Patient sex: M
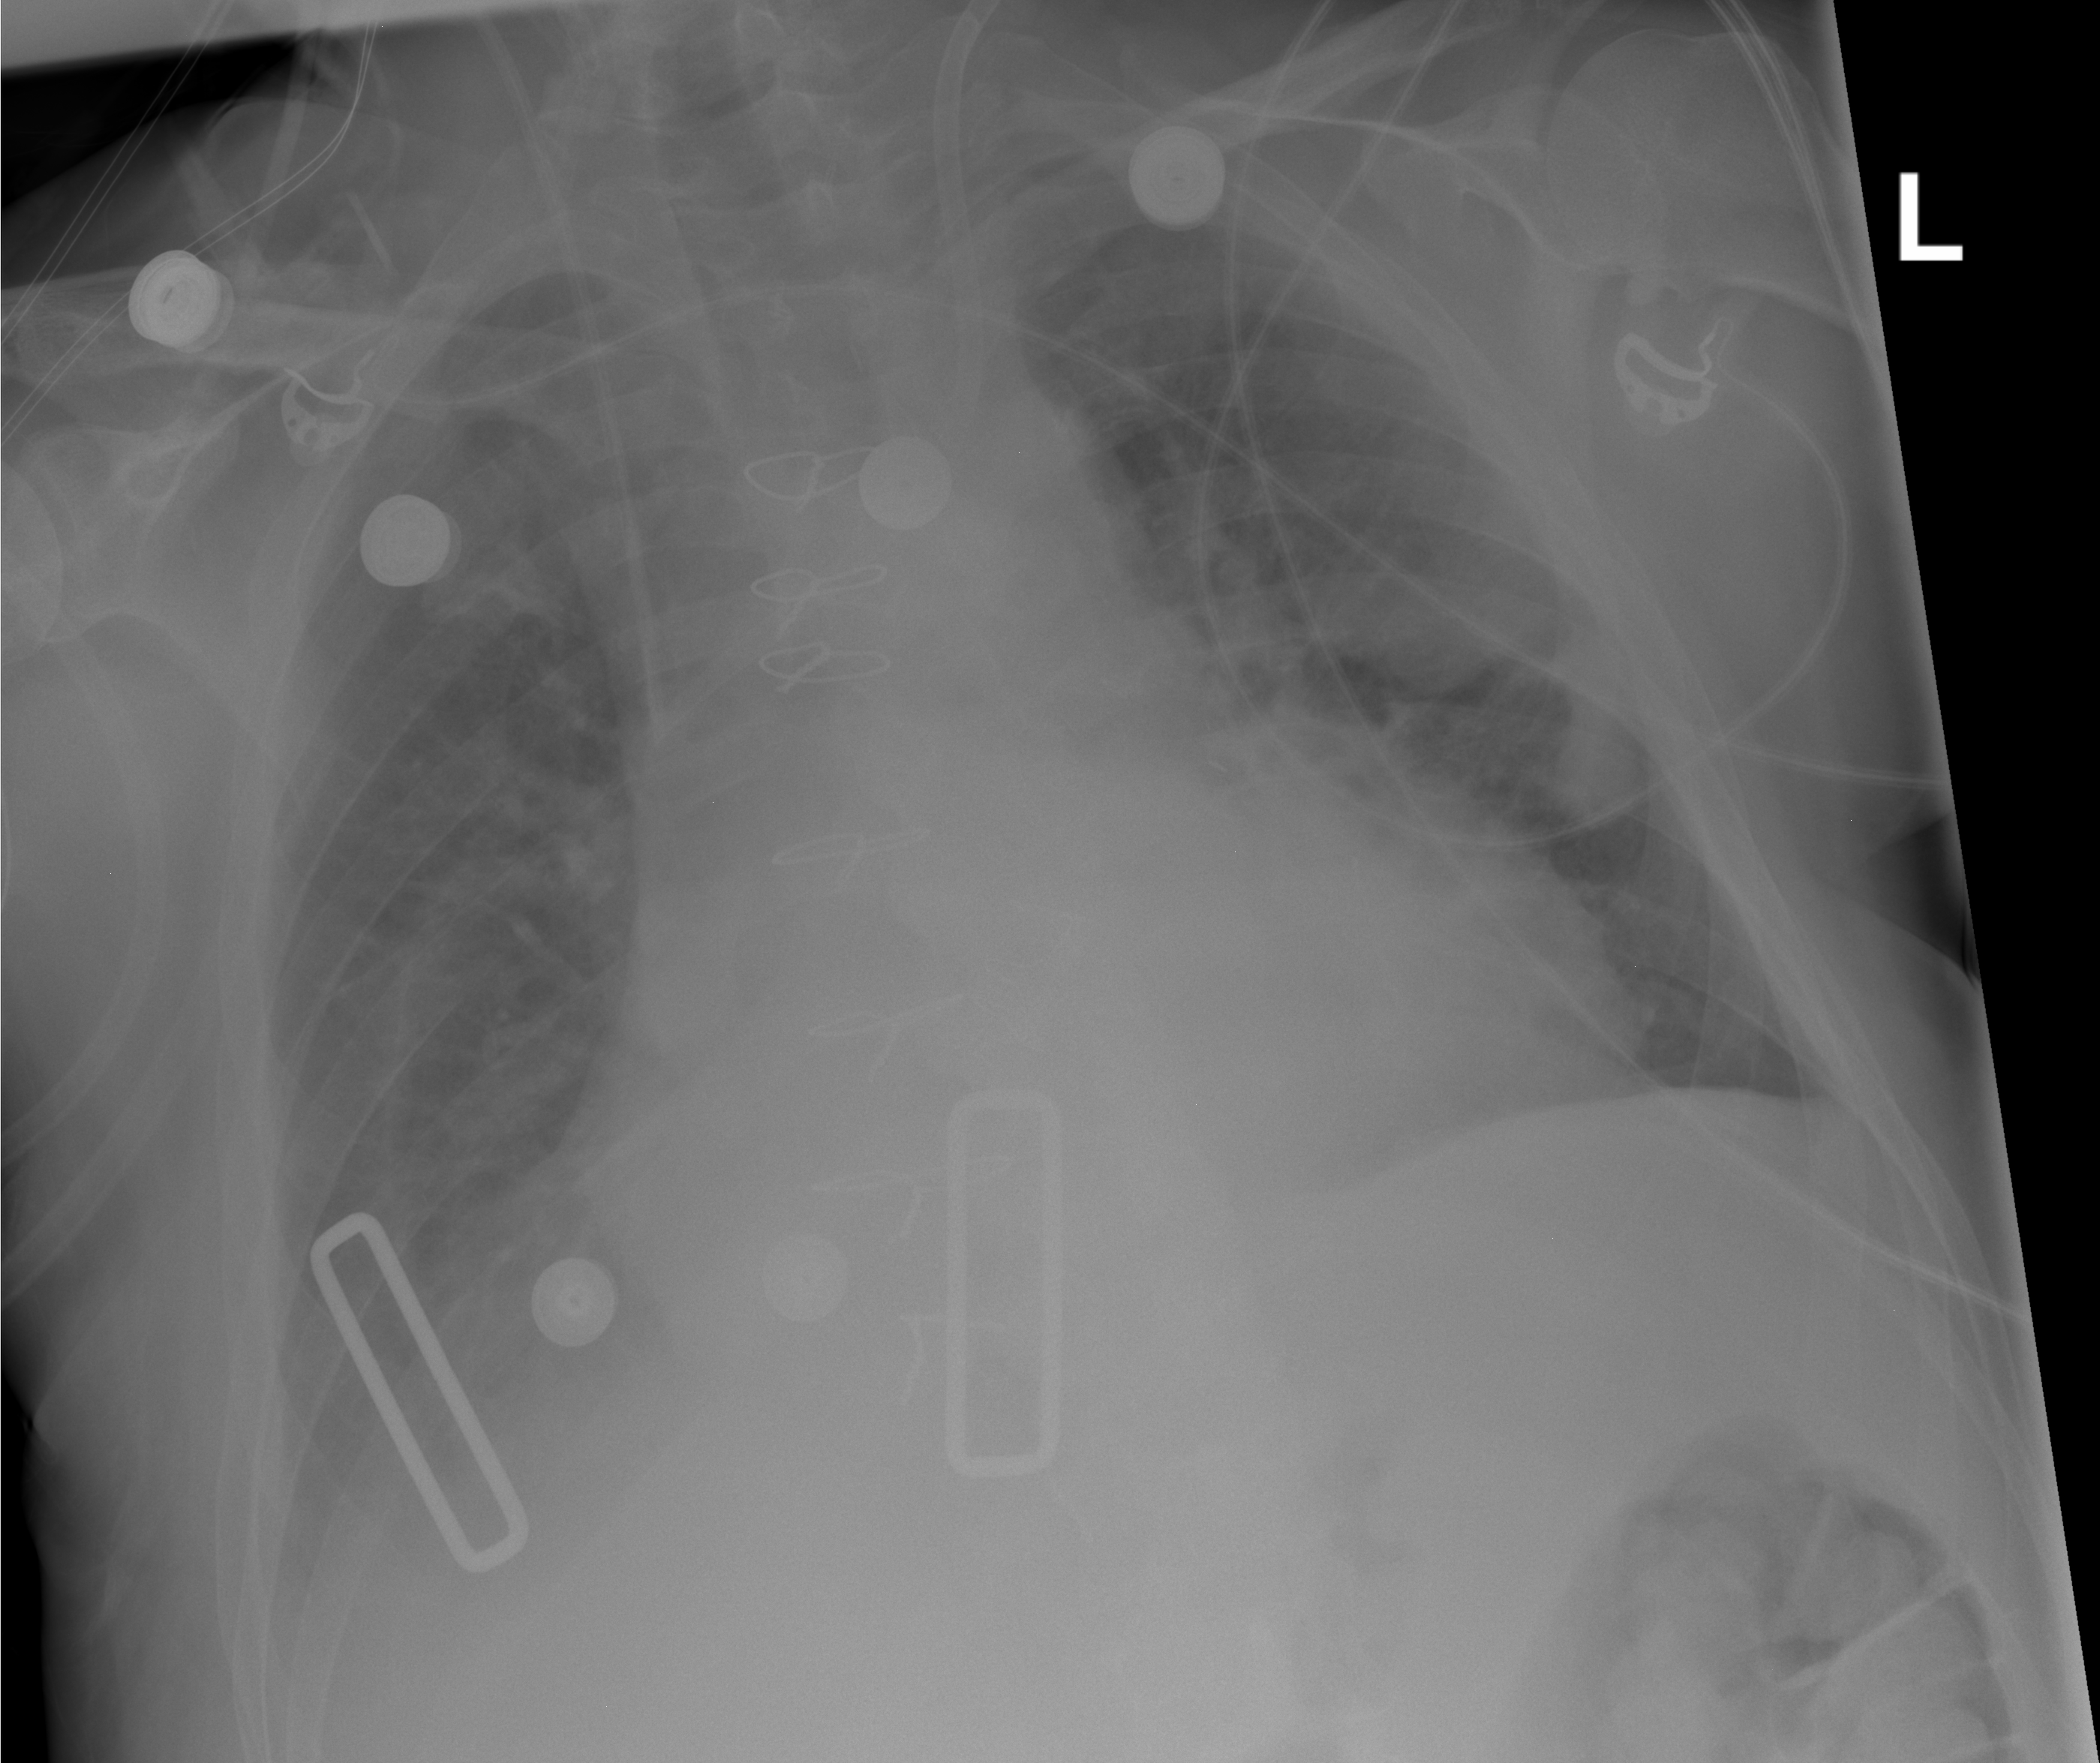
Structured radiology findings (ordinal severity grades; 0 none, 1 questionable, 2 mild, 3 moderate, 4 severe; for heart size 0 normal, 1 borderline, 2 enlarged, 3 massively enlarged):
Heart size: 2
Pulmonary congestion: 2
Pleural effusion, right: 2
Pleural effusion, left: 0
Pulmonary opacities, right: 1
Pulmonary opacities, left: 0
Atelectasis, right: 2
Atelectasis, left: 2